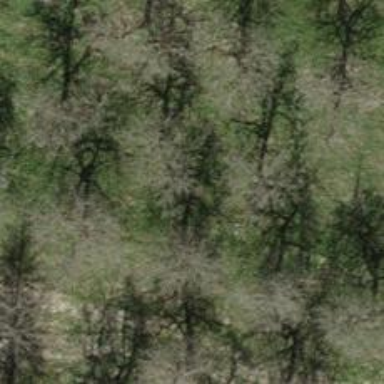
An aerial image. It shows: Single tag "natural: tree."